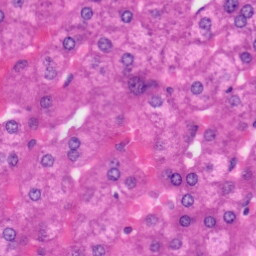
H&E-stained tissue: Liver